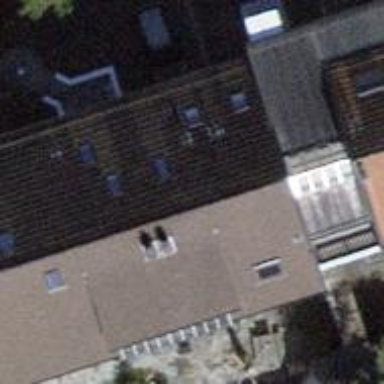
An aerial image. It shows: Building with tile roof.